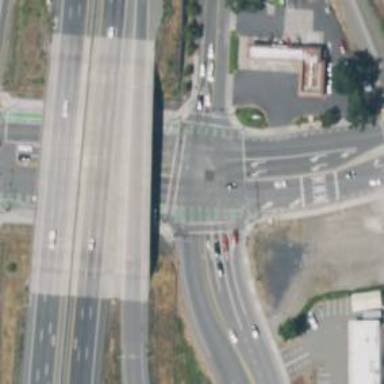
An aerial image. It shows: Marked crossing on the road.